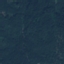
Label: Forest